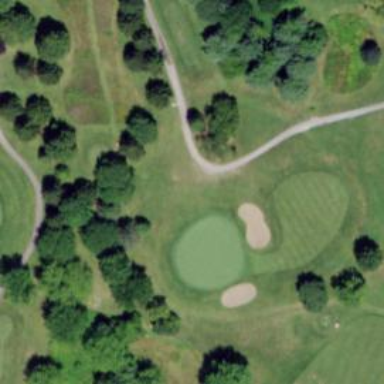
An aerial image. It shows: Grassy area designated as golf fairway.